Question: The 'template':
'''
<div id="page-directory"></div>
<script type="text/template" id="template-site">
<% if(featured) { %>
<span class="featured"></span>
<% } %>
<a href="http://google.com"><img class="screenshot" src="content/screenshot.png" /></a>
<div>
<h2><a href="<%- url %>"><%- title %></a></h2>
<p><span>Tags:</span><%- tags %></p>
<p class="colors"><span>Colors:</span><%- colors %></p>
</div>
</script>
'''
The 'model' and 'view':
'''
// Define a Site Model.
var Site = Backbone.Model.extend({
defaults: {
url: '',
title: '',
featured: false,
tags: '',
colors: ''
}
});
// Define a Site View.
var SiteView = Backbone.View.extend({
tagName: "article",
template: _.template($("#template-site").html()),
render: function() {
this.$el.html(this.template(this.model.toJSON()));
return this;
}
});
'''
The 'collection' and 'collection view':
'''
// Define a Sites Collection.
var Sites = Backbone.Collection.extend({
url: 'sites.php',
model: Site
});
// Define a Sites View.
var SitesView = Backbone.View.extend({
el: $('#page-directory'),
initialize: function() {
this.collection.on('add', this.addOne, this);
this.collection.on('reset', this.addAll, this);
},
addOne: function(site) {
var siteView = new SiteView({model: site});
this.$el.append(siteView.render().el);
},
addAll: function() {
this.collection.forEach(this.addOne, this);
},
render: function() {
this.addAll();
}
});
'''
and 'sites.php' returns:
'''
<?php
$sites = array(
array(
'title' => 'CGART',
'url' => 'http://google.com',
'featured' => true,
'tags' => '<a href="http://google.com">Tag 1</a>' .
'<a href="http://google.com">Tag 1</a>' .
'<a href="http://google.com">Tag 1</a>',
'colors' => '<a href="http://google.com" style="background-color: #000000;"></a>' .
'<a href="http://google.com" style="background-color: #ffffff;"></a>',
),
array(
'title' => 'CGART',
'url' => 'http://google.com',
'featured' => true,
'tags' => '<a href="http://google.com">Tag 1</a>' .
'<a href="http://google.com">Tag 1</a>' .
'<a href="http://google.com">Tag 1</a>',
'colors' => '<a href="http://google.com" style="background-color: #000000;"></a>' .
'<a href="http://google.com" style="background-color: #ffffff;"></a>',
),
);
print json_encode($sites);
'''
In this case 'tags' and 'colors' are HTML and my code output them like below:

What is wrong with my template?
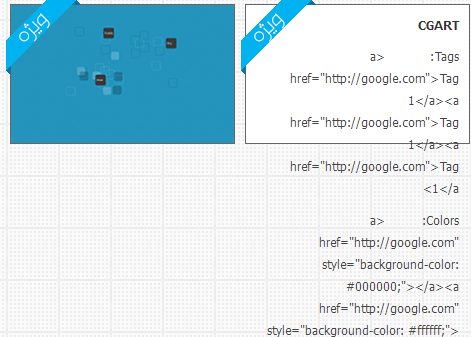
Answer: I think you're misunderstanding how '<%=...%>' and '<%-...%>' work in Underscore templates. From the <URL>:
> Template functions can both interpolate variables, using '<%= ... %>',
[...]
If you wish to interpolate a value, and have it be HTML-escaped, use '<%- ... %>'
So if you say '<%= v %>', 'v' goes right into the template as-is, if you say '<%- v %>' then 'v' will be HTML escaped before going into the template. Consider a simple template like this:
'''
<script id="t" type="text/x-underscore">
&lt;%=: <%= html %>
<br>
&lt;%-: <%- html %>
</script>
'''
and throw some HTML at it:
'''
var t = _.template($('#t').html());
$(whatever).html(
t({ html: '<span>html</span>' })
);
'''
Given that input, you'll get this output:
'''
&lt;%=: <span>html</span>
&lt;%-: &lt;span&gt;html&lt;/span&gt;
'''
Demo: <URL>
Your 'tags' comes from the server with embedded HTML:
'''
'tags' => '<a href="http://google.com">Tag 1</a>'
'''
but you're escaping that HTML in your template:
'''
<p><span>Tags:</span><%- tags %></p>
'''
You should be able to switch to simple interpolation:
'''
<p><span>Tags:</span><%= tags %></p>
<!-- ------------------^ -->
'''
to sort out your display.